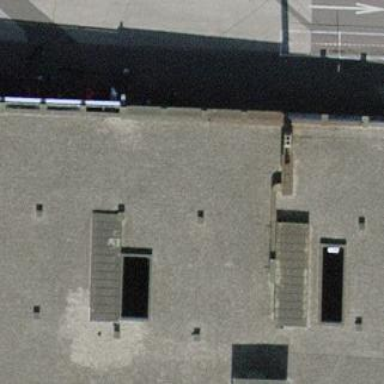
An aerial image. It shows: Commercial building with grey roof.